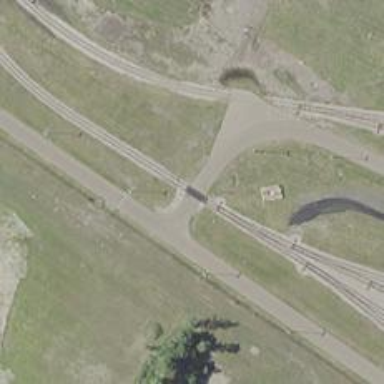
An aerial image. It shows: Level crossing along the railway.